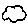
Label: cloud